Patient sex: M
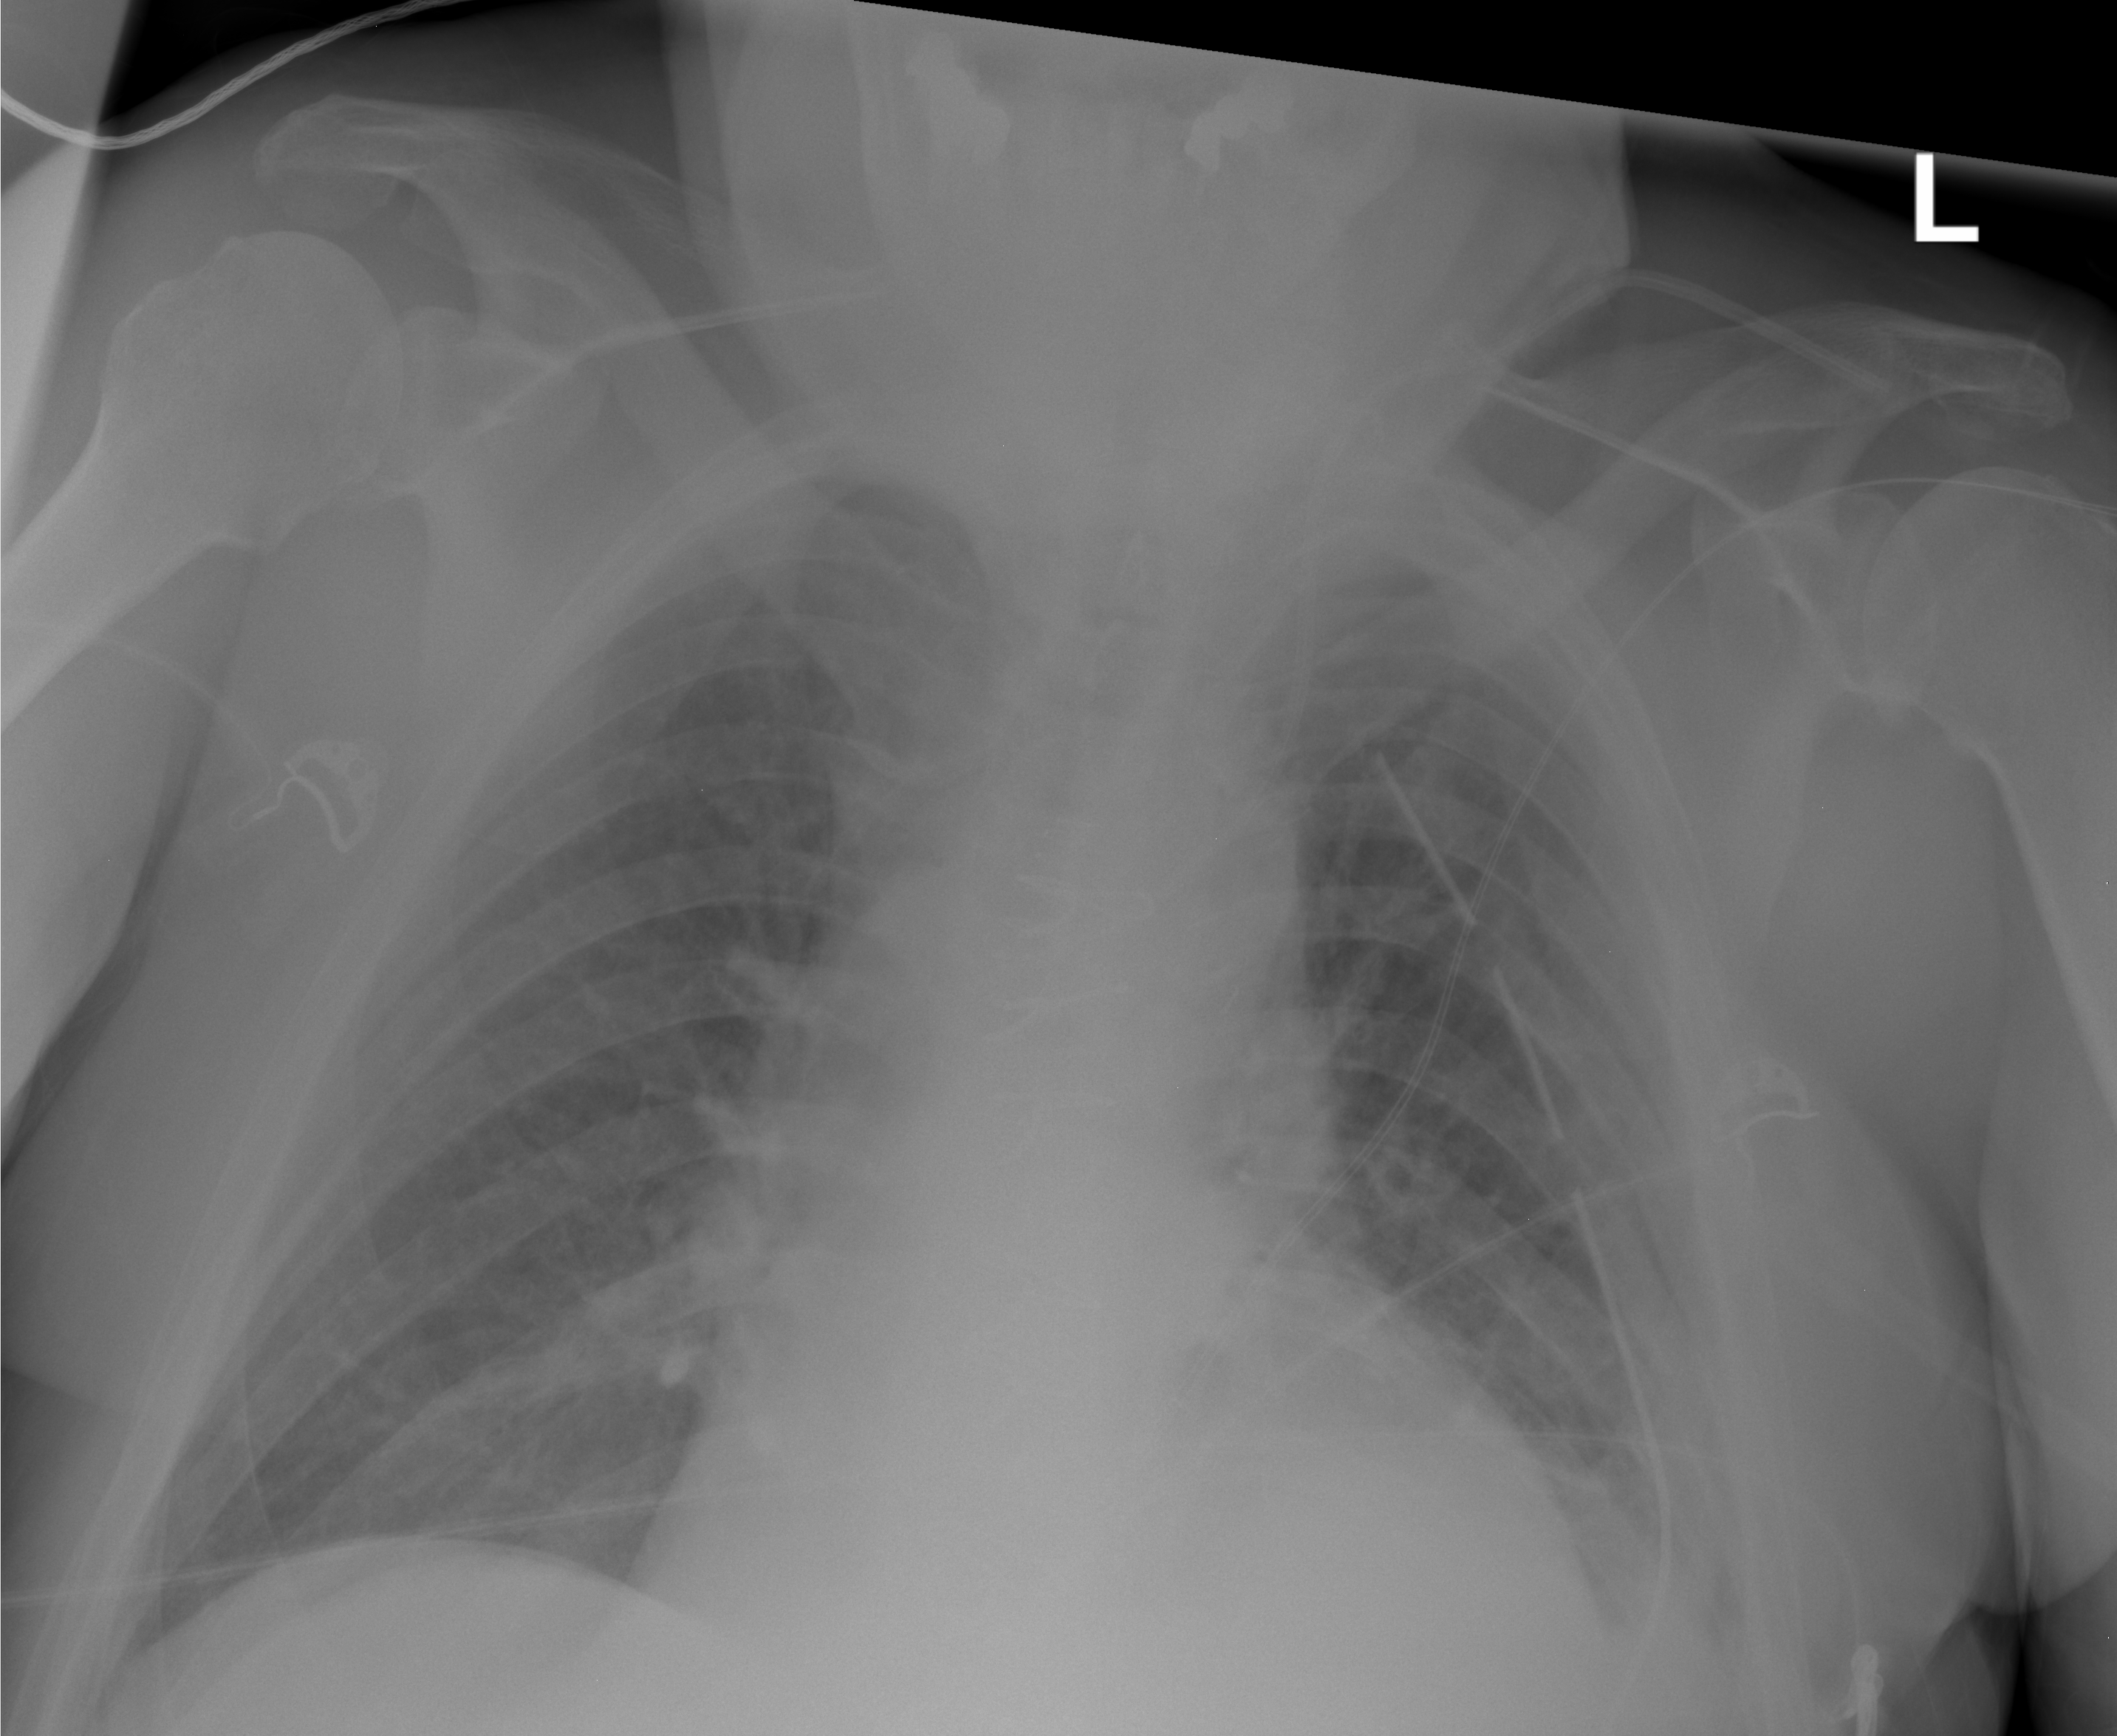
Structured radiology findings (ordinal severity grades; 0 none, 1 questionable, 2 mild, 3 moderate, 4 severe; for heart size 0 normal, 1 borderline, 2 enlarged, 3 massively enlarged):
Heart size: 2
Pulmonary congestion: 0
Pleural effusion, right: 0
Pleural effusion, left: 2
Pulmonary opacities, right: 0
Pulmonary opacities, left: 0
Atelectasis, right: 1
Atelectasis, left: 2